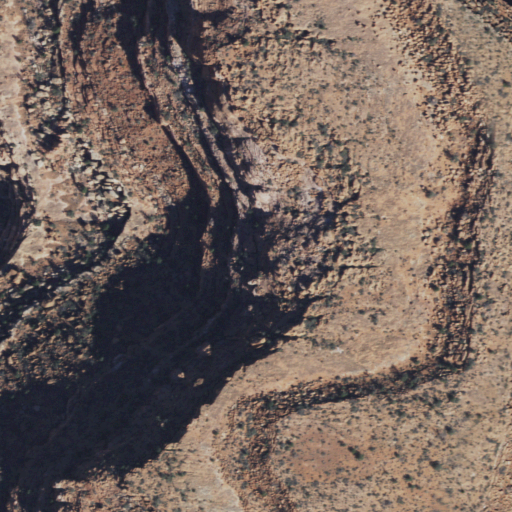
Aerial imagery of bench in Arizona named Spencer Terrace containing shrub and barren land